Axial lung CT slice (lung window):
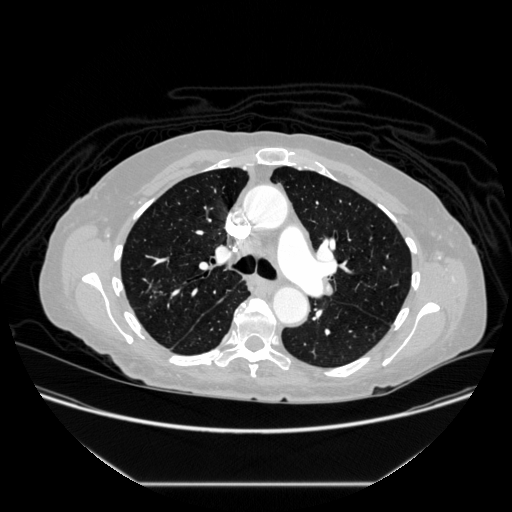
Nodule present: no